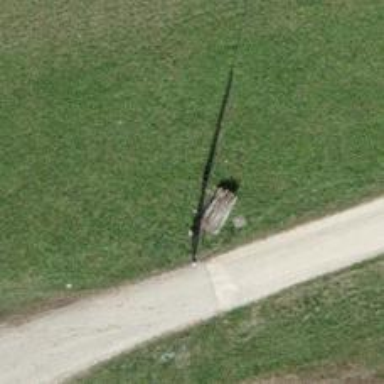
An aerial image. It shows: Minor power line.